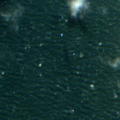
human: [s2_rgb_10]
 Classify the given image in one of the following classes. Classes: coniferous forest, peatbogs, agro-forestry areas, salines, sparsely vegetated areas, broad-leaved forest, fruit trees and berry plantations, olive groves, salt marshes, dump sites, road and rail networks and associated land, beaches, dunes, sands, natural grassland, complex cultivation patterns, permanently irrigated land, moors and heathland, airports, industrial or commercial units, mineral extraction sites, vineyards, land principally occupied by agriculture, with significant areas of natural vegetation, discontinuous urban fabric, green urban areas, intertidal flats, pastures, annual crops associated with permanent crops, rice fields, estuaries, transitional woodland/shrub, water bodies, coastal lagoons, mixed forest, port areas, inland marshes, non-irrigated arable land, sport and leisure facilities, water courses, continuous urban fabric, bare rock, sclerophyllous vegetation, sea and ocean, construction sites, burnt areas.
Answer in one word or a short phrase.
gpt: sea and ocean